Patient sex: M
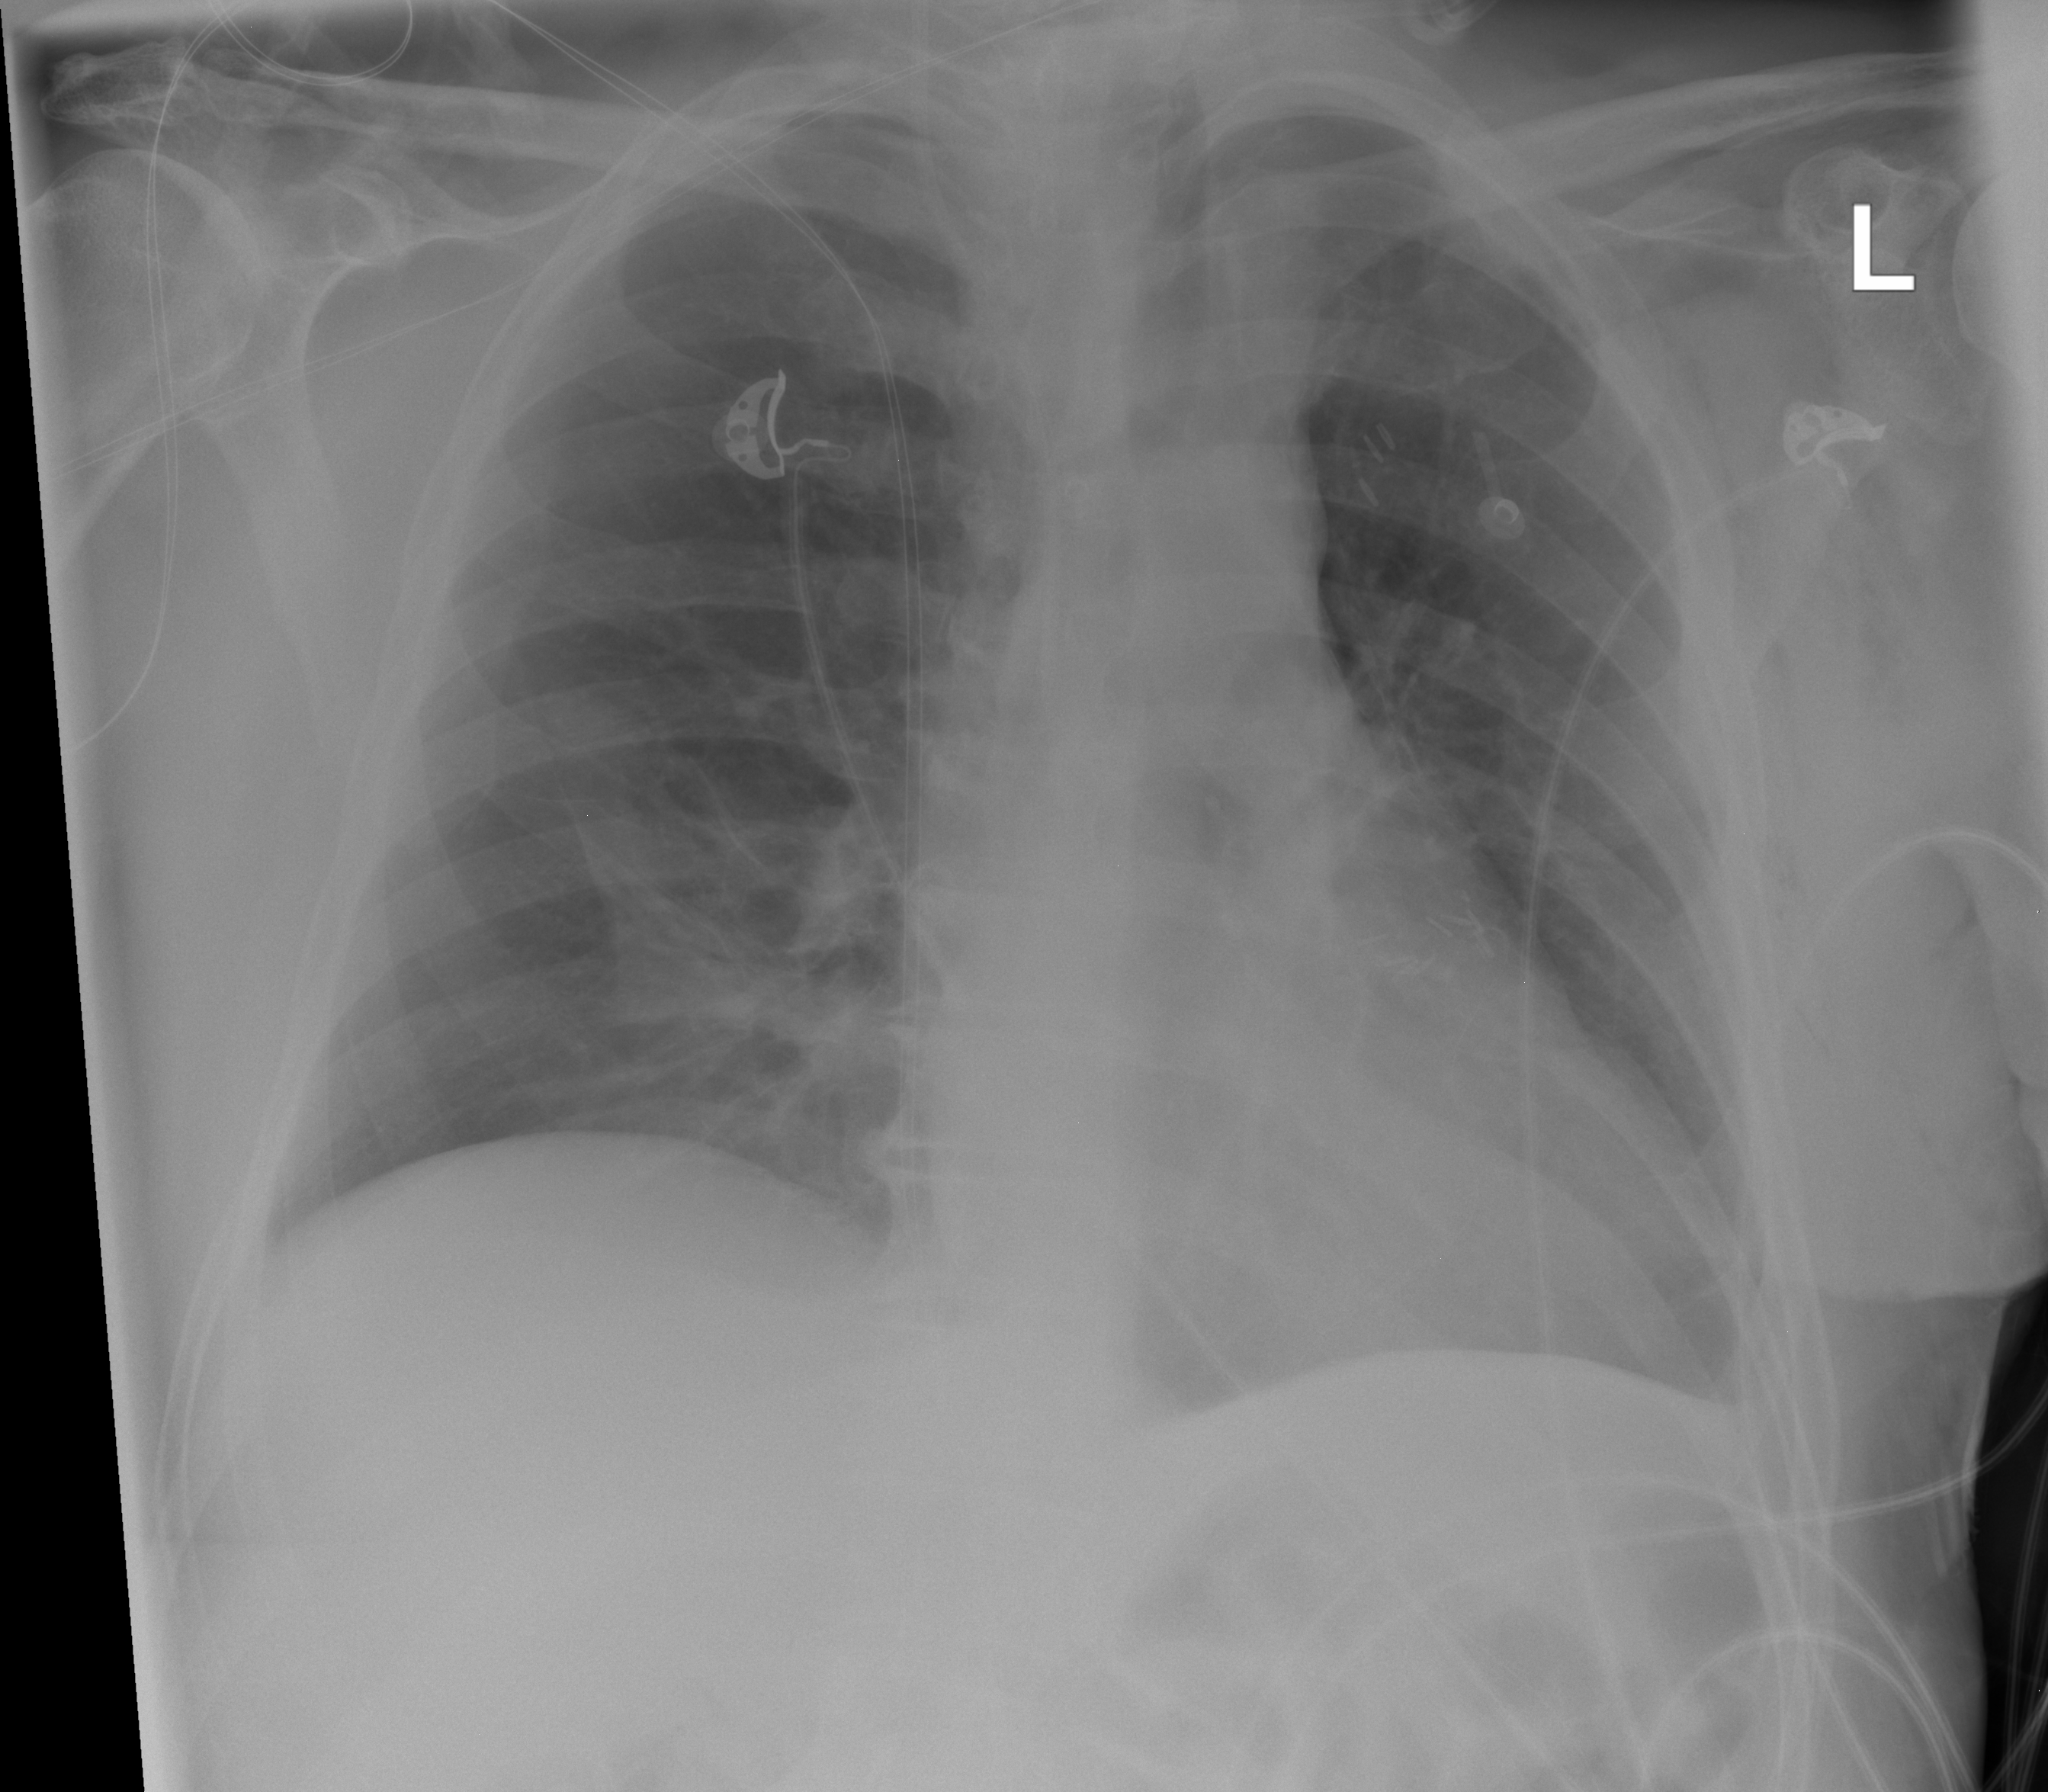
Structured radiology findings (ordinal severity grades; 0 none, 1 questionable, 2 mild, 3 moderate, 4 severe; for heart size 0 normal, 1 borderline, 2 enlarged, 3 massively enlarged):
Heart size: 0
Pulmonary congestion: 0
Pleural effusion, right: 0
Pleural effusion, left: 0
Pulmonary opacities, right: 0
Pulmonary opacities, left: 0
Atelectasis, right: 2
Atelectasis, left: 0